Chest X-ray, PA view. Patient: 21 years old, sex M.
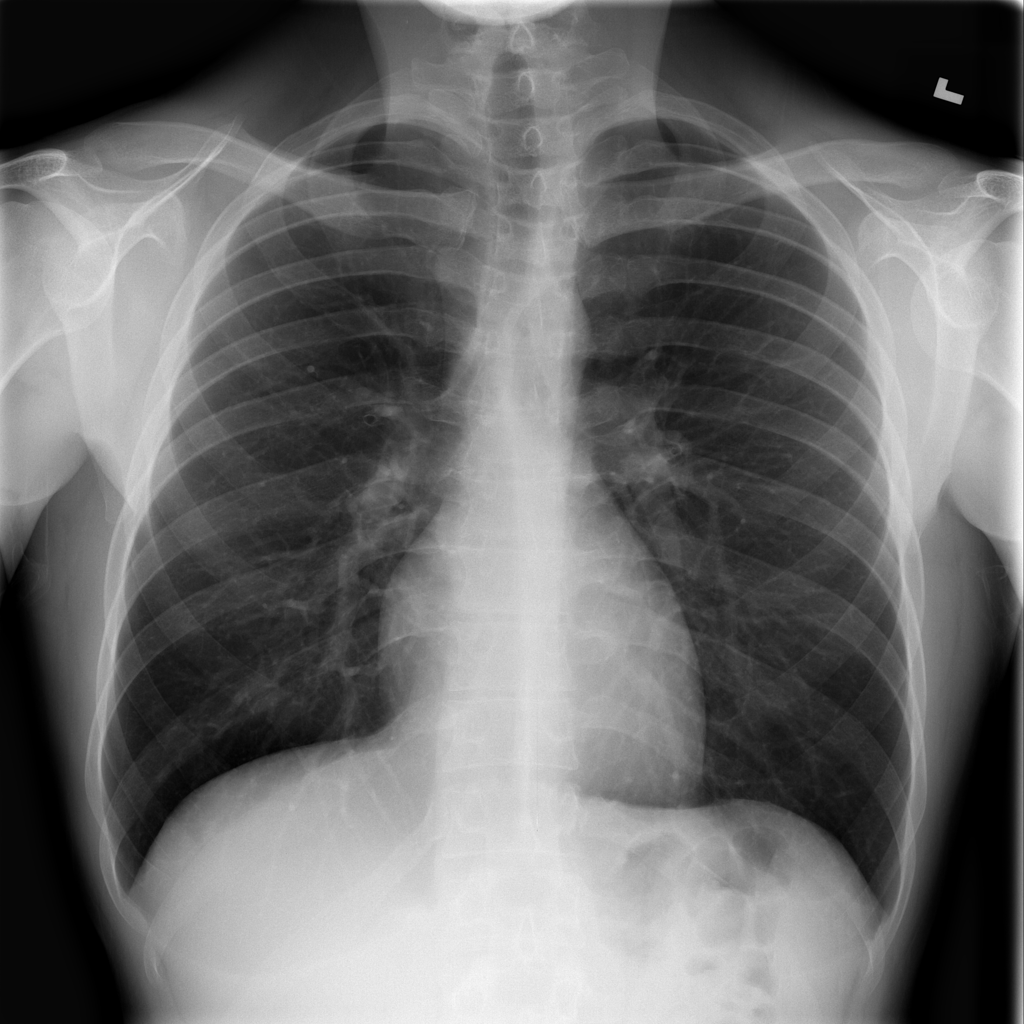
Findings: No Finding